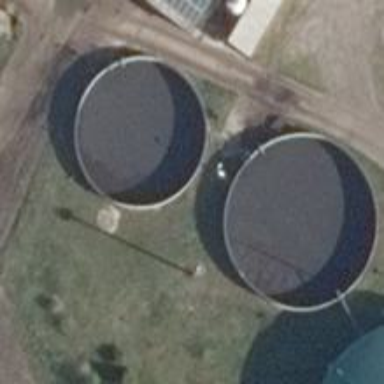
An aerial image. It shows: Farm auxiliary building with storage tank.